Question: I uninstalled accidentally python3.10 using rm -rf python3.10 in /usr/bin my terminal is not working anymore
but can access through VSCode but it say
any suggestion? thank you in advanced
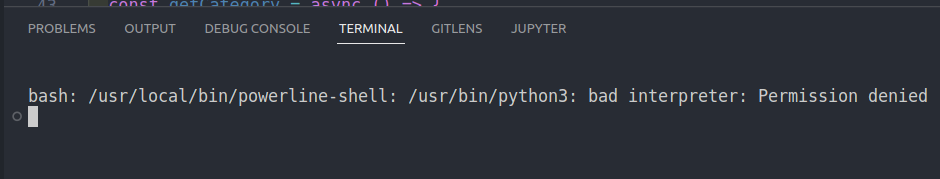
Answer: It is because /usr/bin/python3 is a soft link to /usr/bin/python3.10 which is the main binary that runs python3 on your machine.
This should help :
'''
$ ls -l /usr/bin/python3
lrwxrwxrwx 1 root root 10 May 31 13:02 /usr/bin/python3 -> python3.10
'''
You might need to install python again to get the binary.
If you have different version of python available that you want to use, create link to it like this:
'ln -s file1 link1'
which would be in case you have python3.10 re/installed
'''
ln -s /usr/bin/python3.10 /usr/bin/python3
'''
Considering you deleted python3.10 binary by mistake!